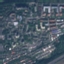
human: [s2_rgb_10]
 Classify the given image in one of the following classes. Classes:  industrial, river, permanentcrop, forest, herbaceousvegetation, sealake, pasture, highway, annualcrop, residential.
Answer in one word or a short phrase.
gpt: Residential